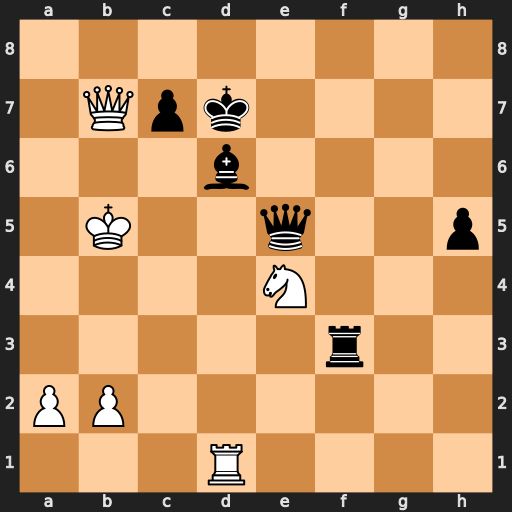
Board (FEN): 8/1Qpk4/3b4/1K2q2p/4N3/5r2/PP6/3R4
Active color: w
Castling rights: -
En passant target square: -
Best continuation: Ka6 Ke6 Ng5+